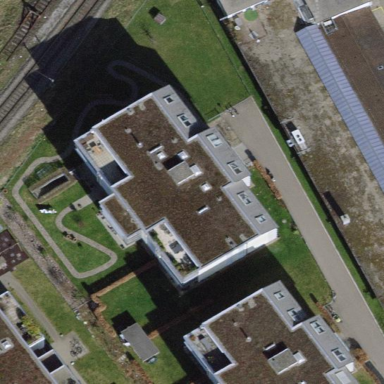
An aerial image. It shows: Image showing building with apartments.